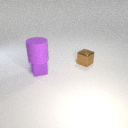
small brown metal cube behind small purple metal cube